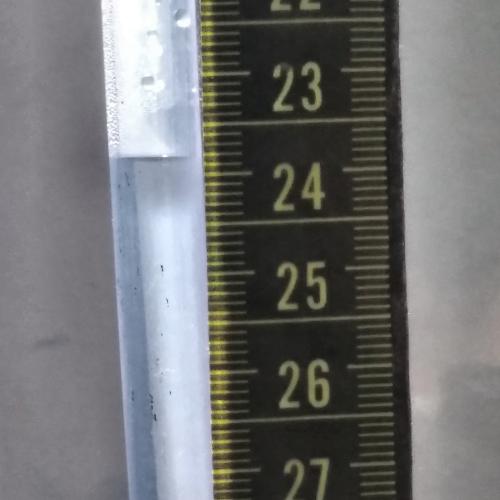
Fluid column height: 23.8 cm